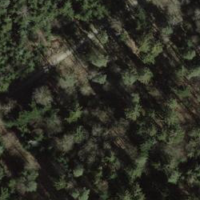
EUNIS habitat code: 44
Species observed at this site:
Tussilago farfara